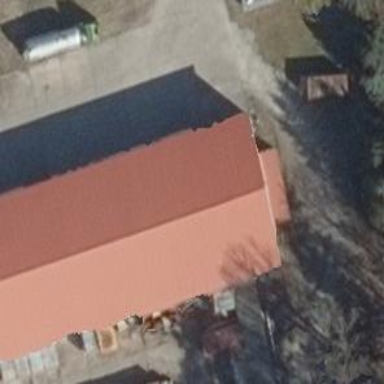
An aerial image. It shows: Part of building.